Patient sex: M
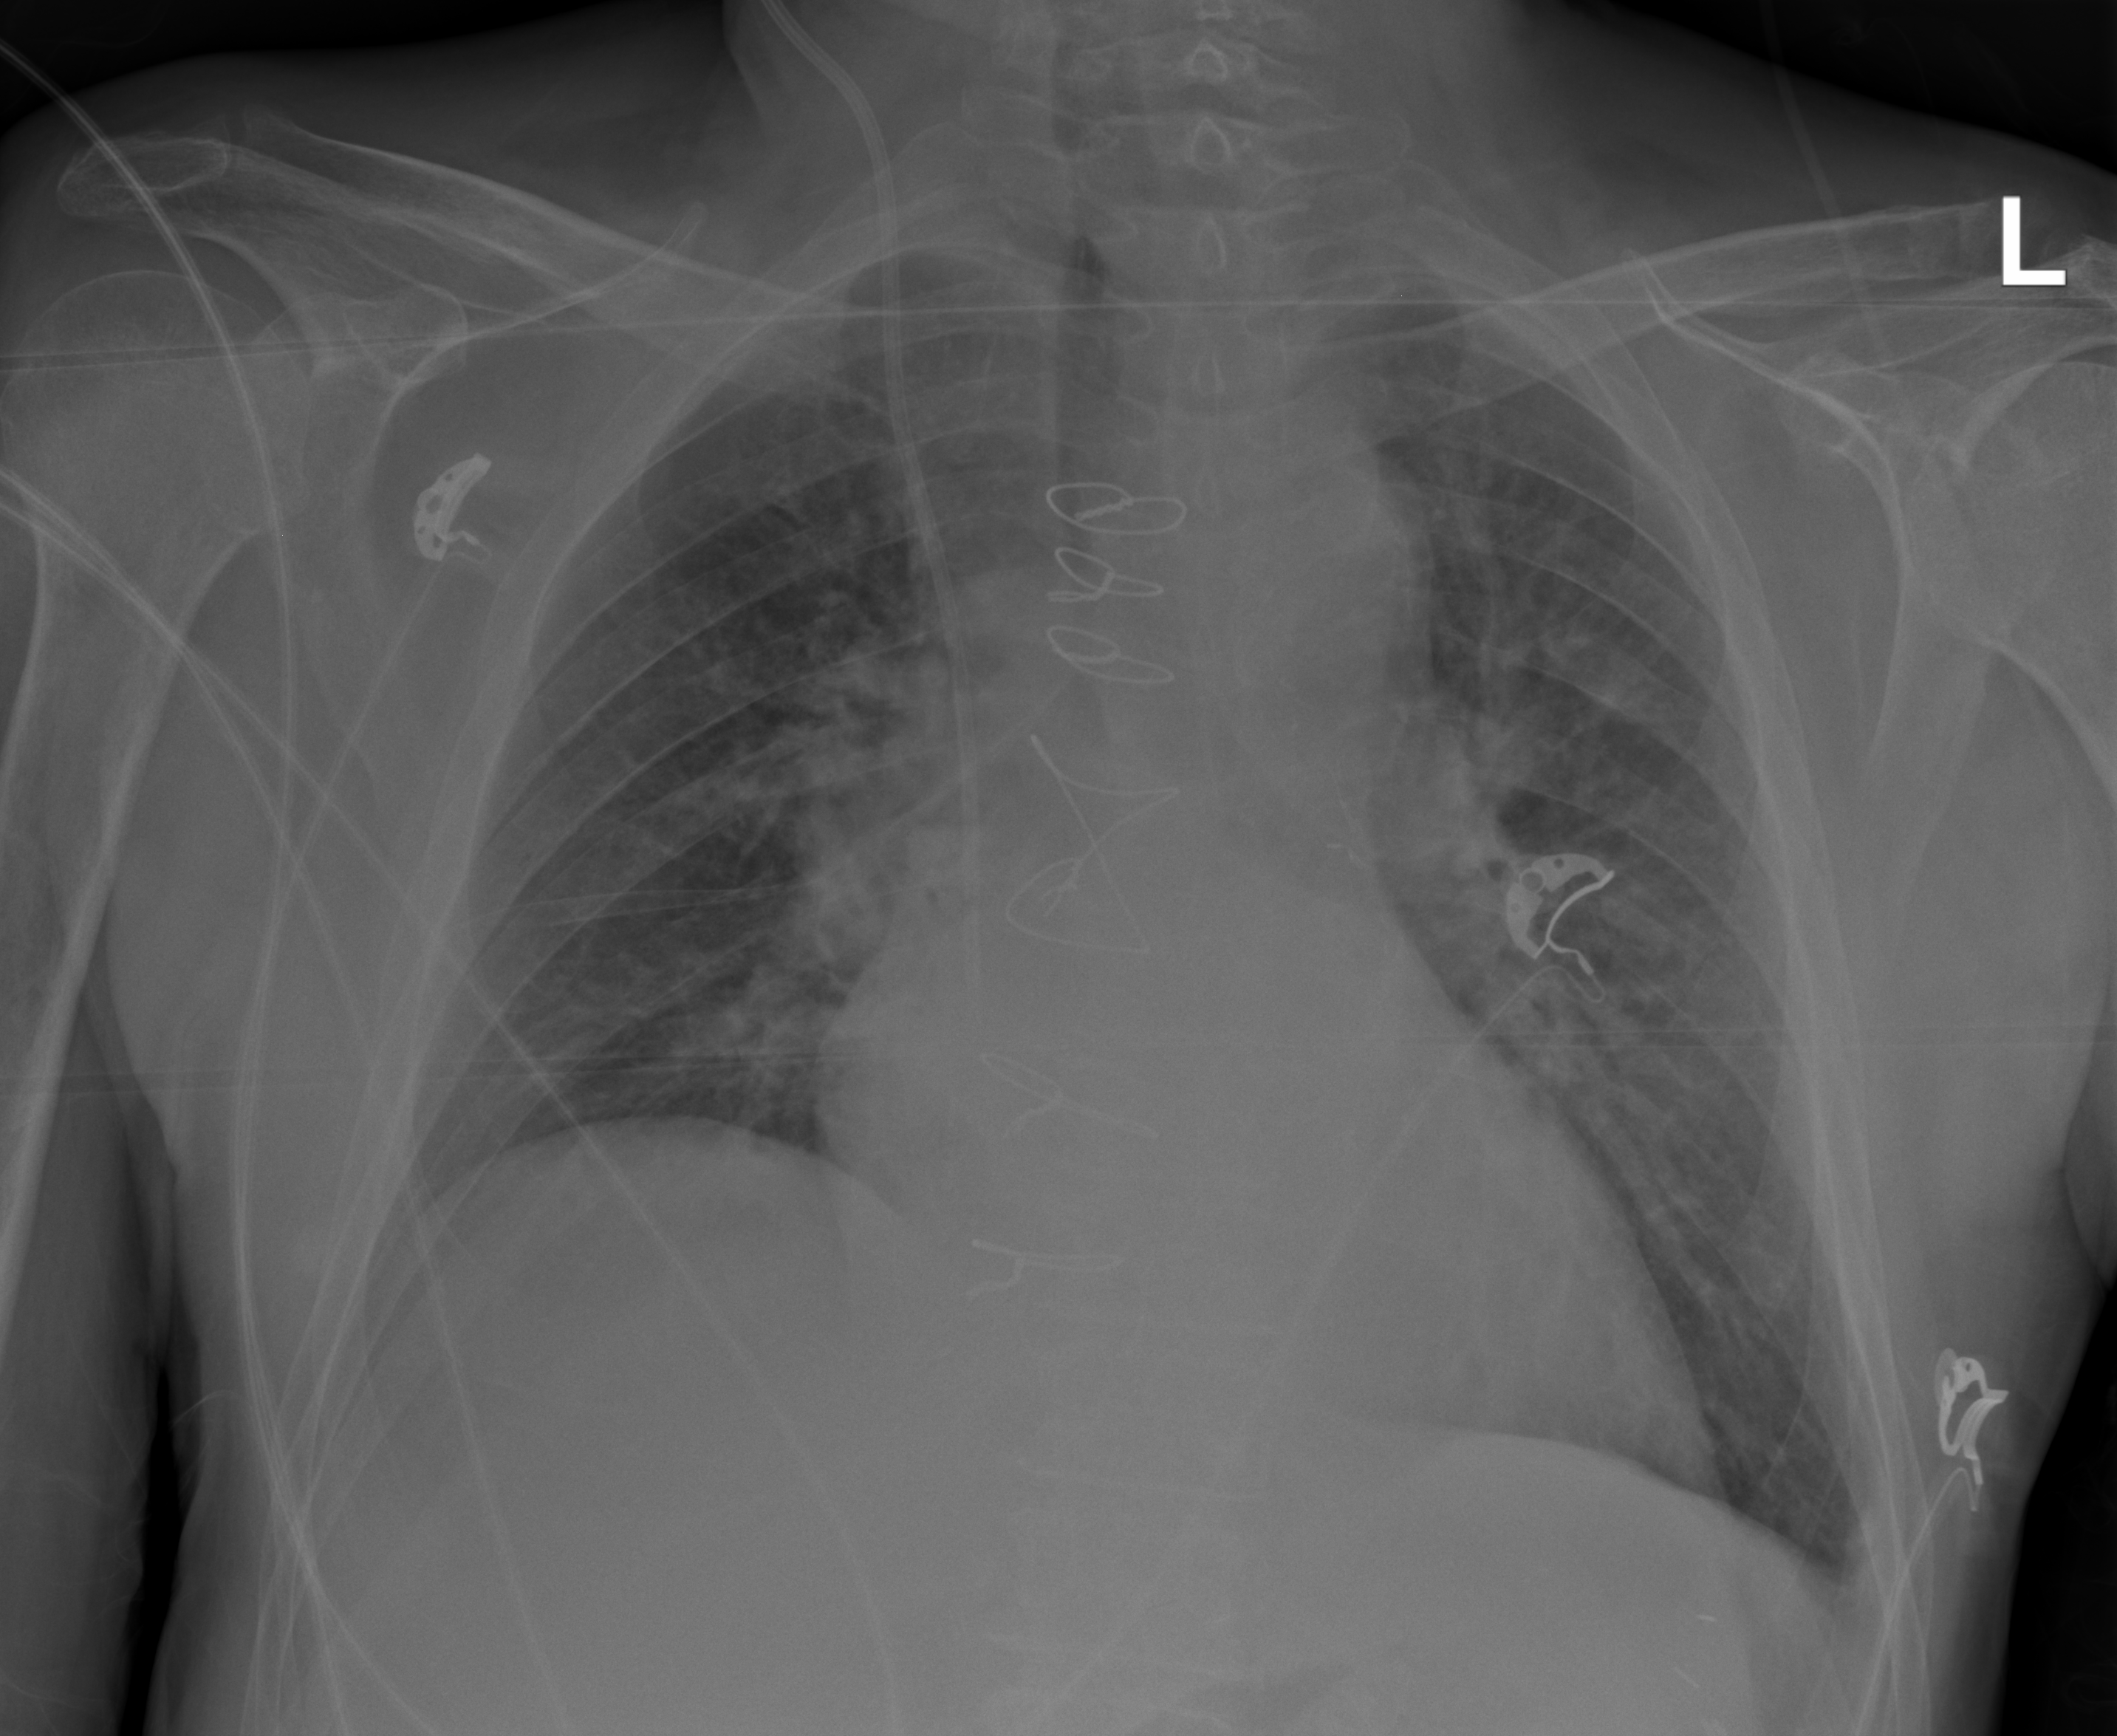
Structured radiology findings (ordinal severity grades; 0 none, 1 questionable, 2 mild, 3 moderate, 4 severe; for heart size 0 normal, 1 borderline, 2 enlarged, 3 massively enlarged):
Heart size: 1
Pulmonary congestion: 2
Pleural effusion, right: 0
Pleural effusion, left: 1
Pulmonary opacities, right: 2
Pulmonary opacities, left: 1
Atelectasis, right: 1
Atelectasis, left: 1